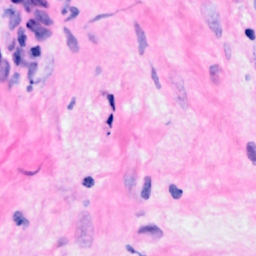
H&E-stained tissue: Breast